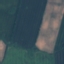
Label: AnnualCrop